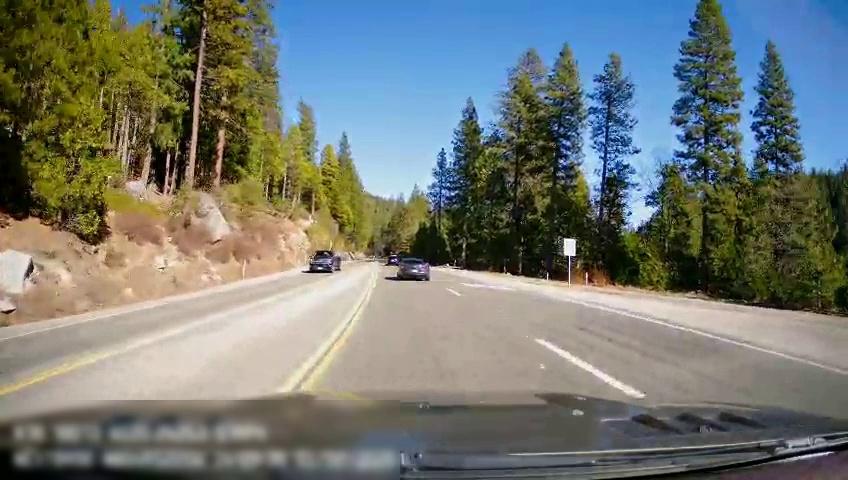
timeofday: Day
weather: Sunny
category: Drivable Space
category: Vehicles | Car
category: Vehicles | Car
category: Vehicles | Car
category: Lanes | Current Lane
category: Lanes | Current Lane
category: Lanes | Opposite Lane
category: Lanes | Current Lane